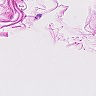
Metastatic tissue present: no